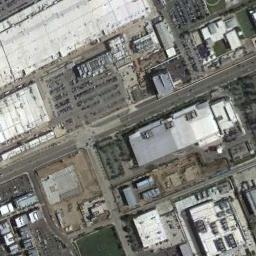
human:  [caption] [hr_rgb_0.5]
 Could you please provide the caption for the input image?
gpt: Houses in the industrial area have blue roofs .

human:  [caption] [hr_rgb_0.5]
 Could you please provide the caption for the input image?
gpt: Neatly planned factories and roads in an industrial area, Open-air equipment, And green space .

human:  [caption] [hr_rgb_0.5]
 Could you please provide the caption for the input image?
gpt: Many houses of different shapes are in the industrial area .

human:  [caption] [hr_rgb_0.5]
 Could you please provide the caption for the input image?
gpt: The industrial area has lots of industrial equipment, Some workshops and a green area .

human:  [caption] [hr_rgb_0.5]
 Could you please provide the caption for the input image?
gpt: There are some white buildings on the industrial area .